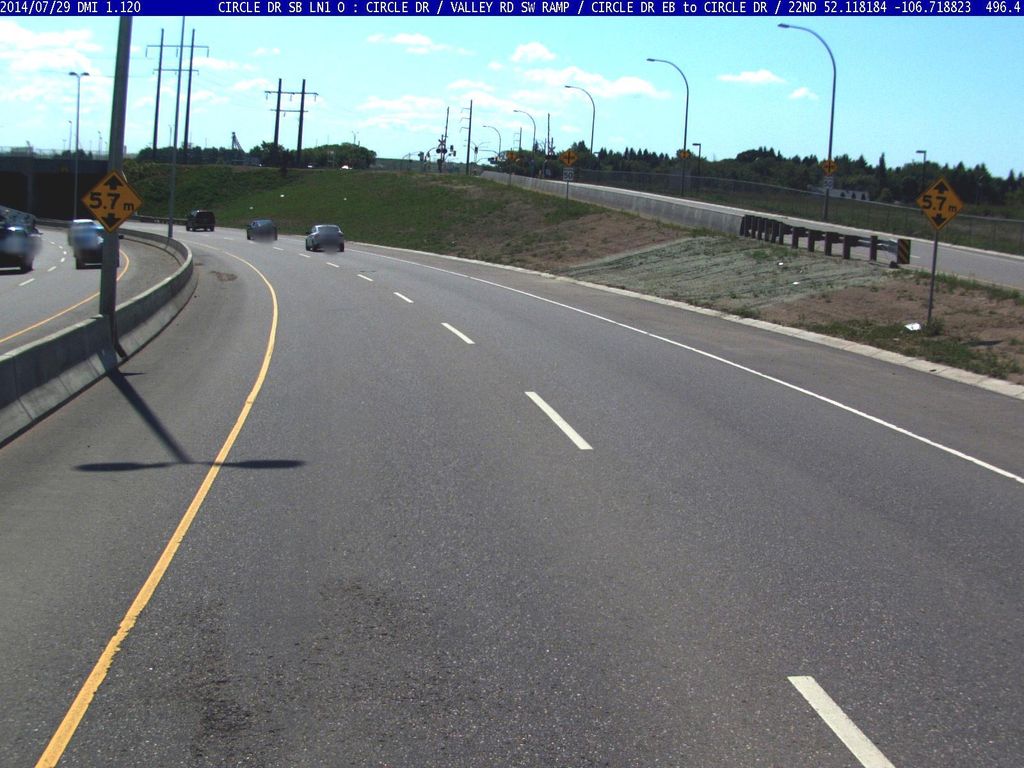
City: saskatoon